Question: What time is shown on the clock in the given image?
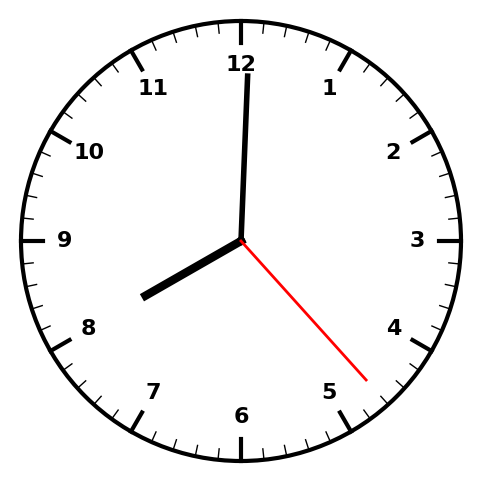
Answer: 08:00:23